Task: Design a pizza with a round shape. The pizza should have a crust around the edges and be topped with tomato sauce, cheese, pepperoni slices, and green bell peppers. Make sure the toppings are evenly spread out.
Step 203:
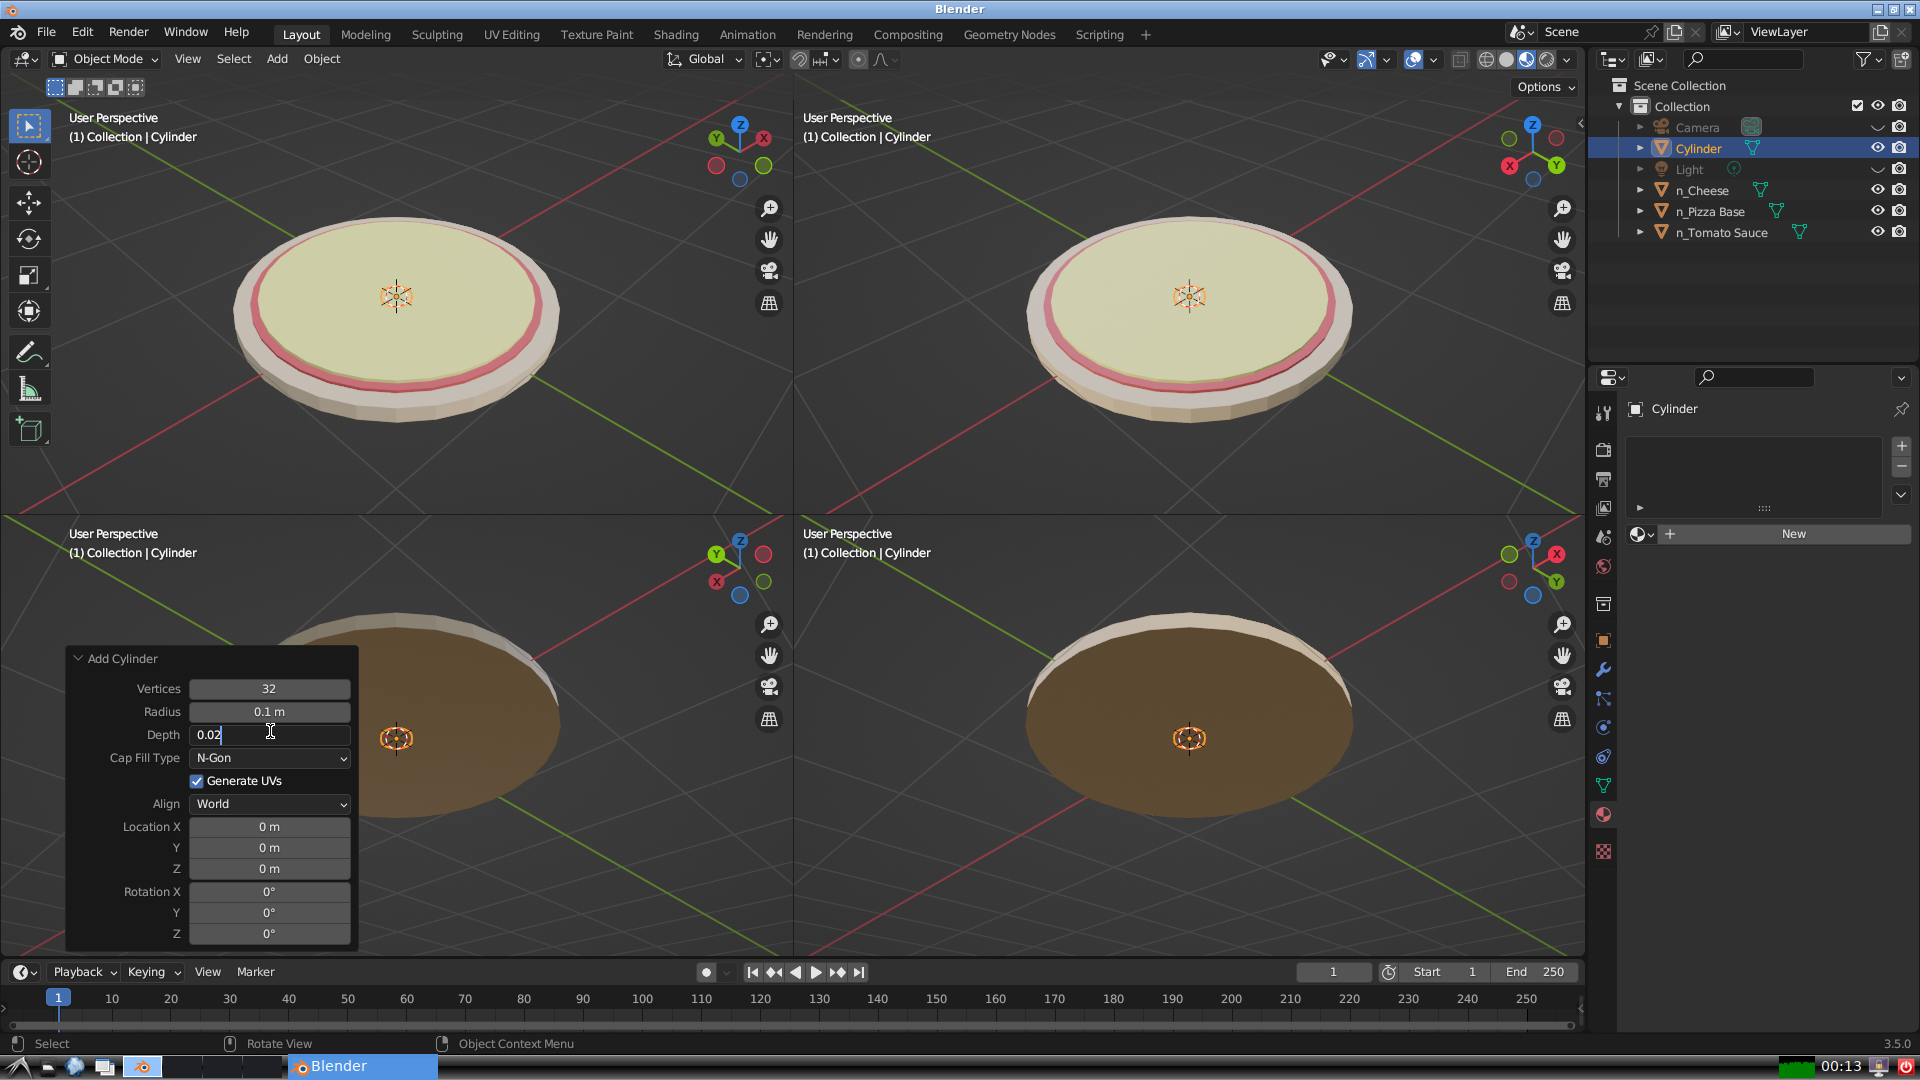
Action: {"key_press": ['Return']}